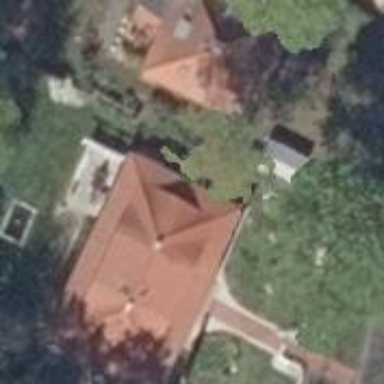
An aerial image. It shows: Historic white house with hipped roof made of red roof tiles.